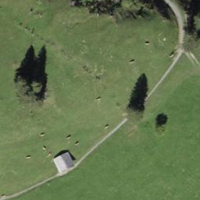
EUNIS habitat code: 23
Species observed at this site:
Zootoca vivipara